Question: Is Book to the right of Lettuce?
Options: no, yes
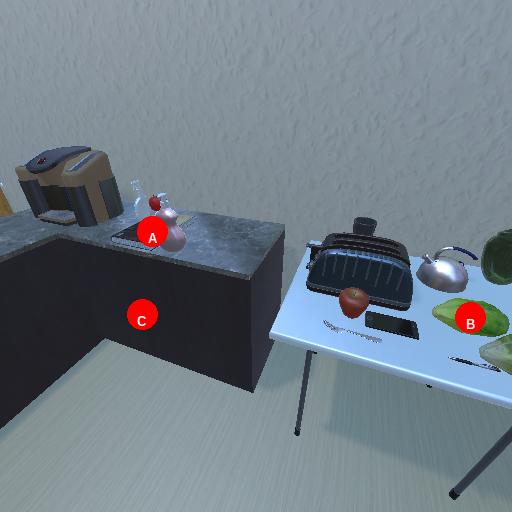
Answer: no